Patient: sex F, age 58
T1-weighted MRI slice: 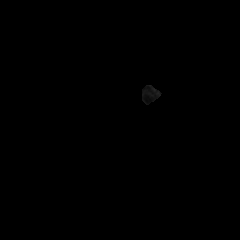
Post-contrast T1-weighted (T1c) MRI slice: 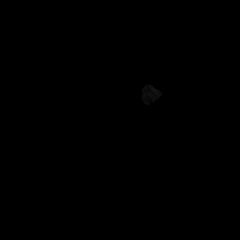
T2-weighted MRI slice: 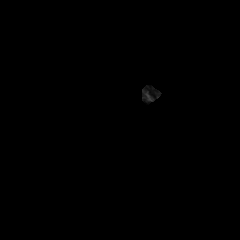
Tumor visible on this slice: no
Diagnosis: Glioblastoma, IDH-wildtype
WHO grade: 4